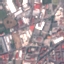
Land use / land cover class: Industrial